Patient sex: M
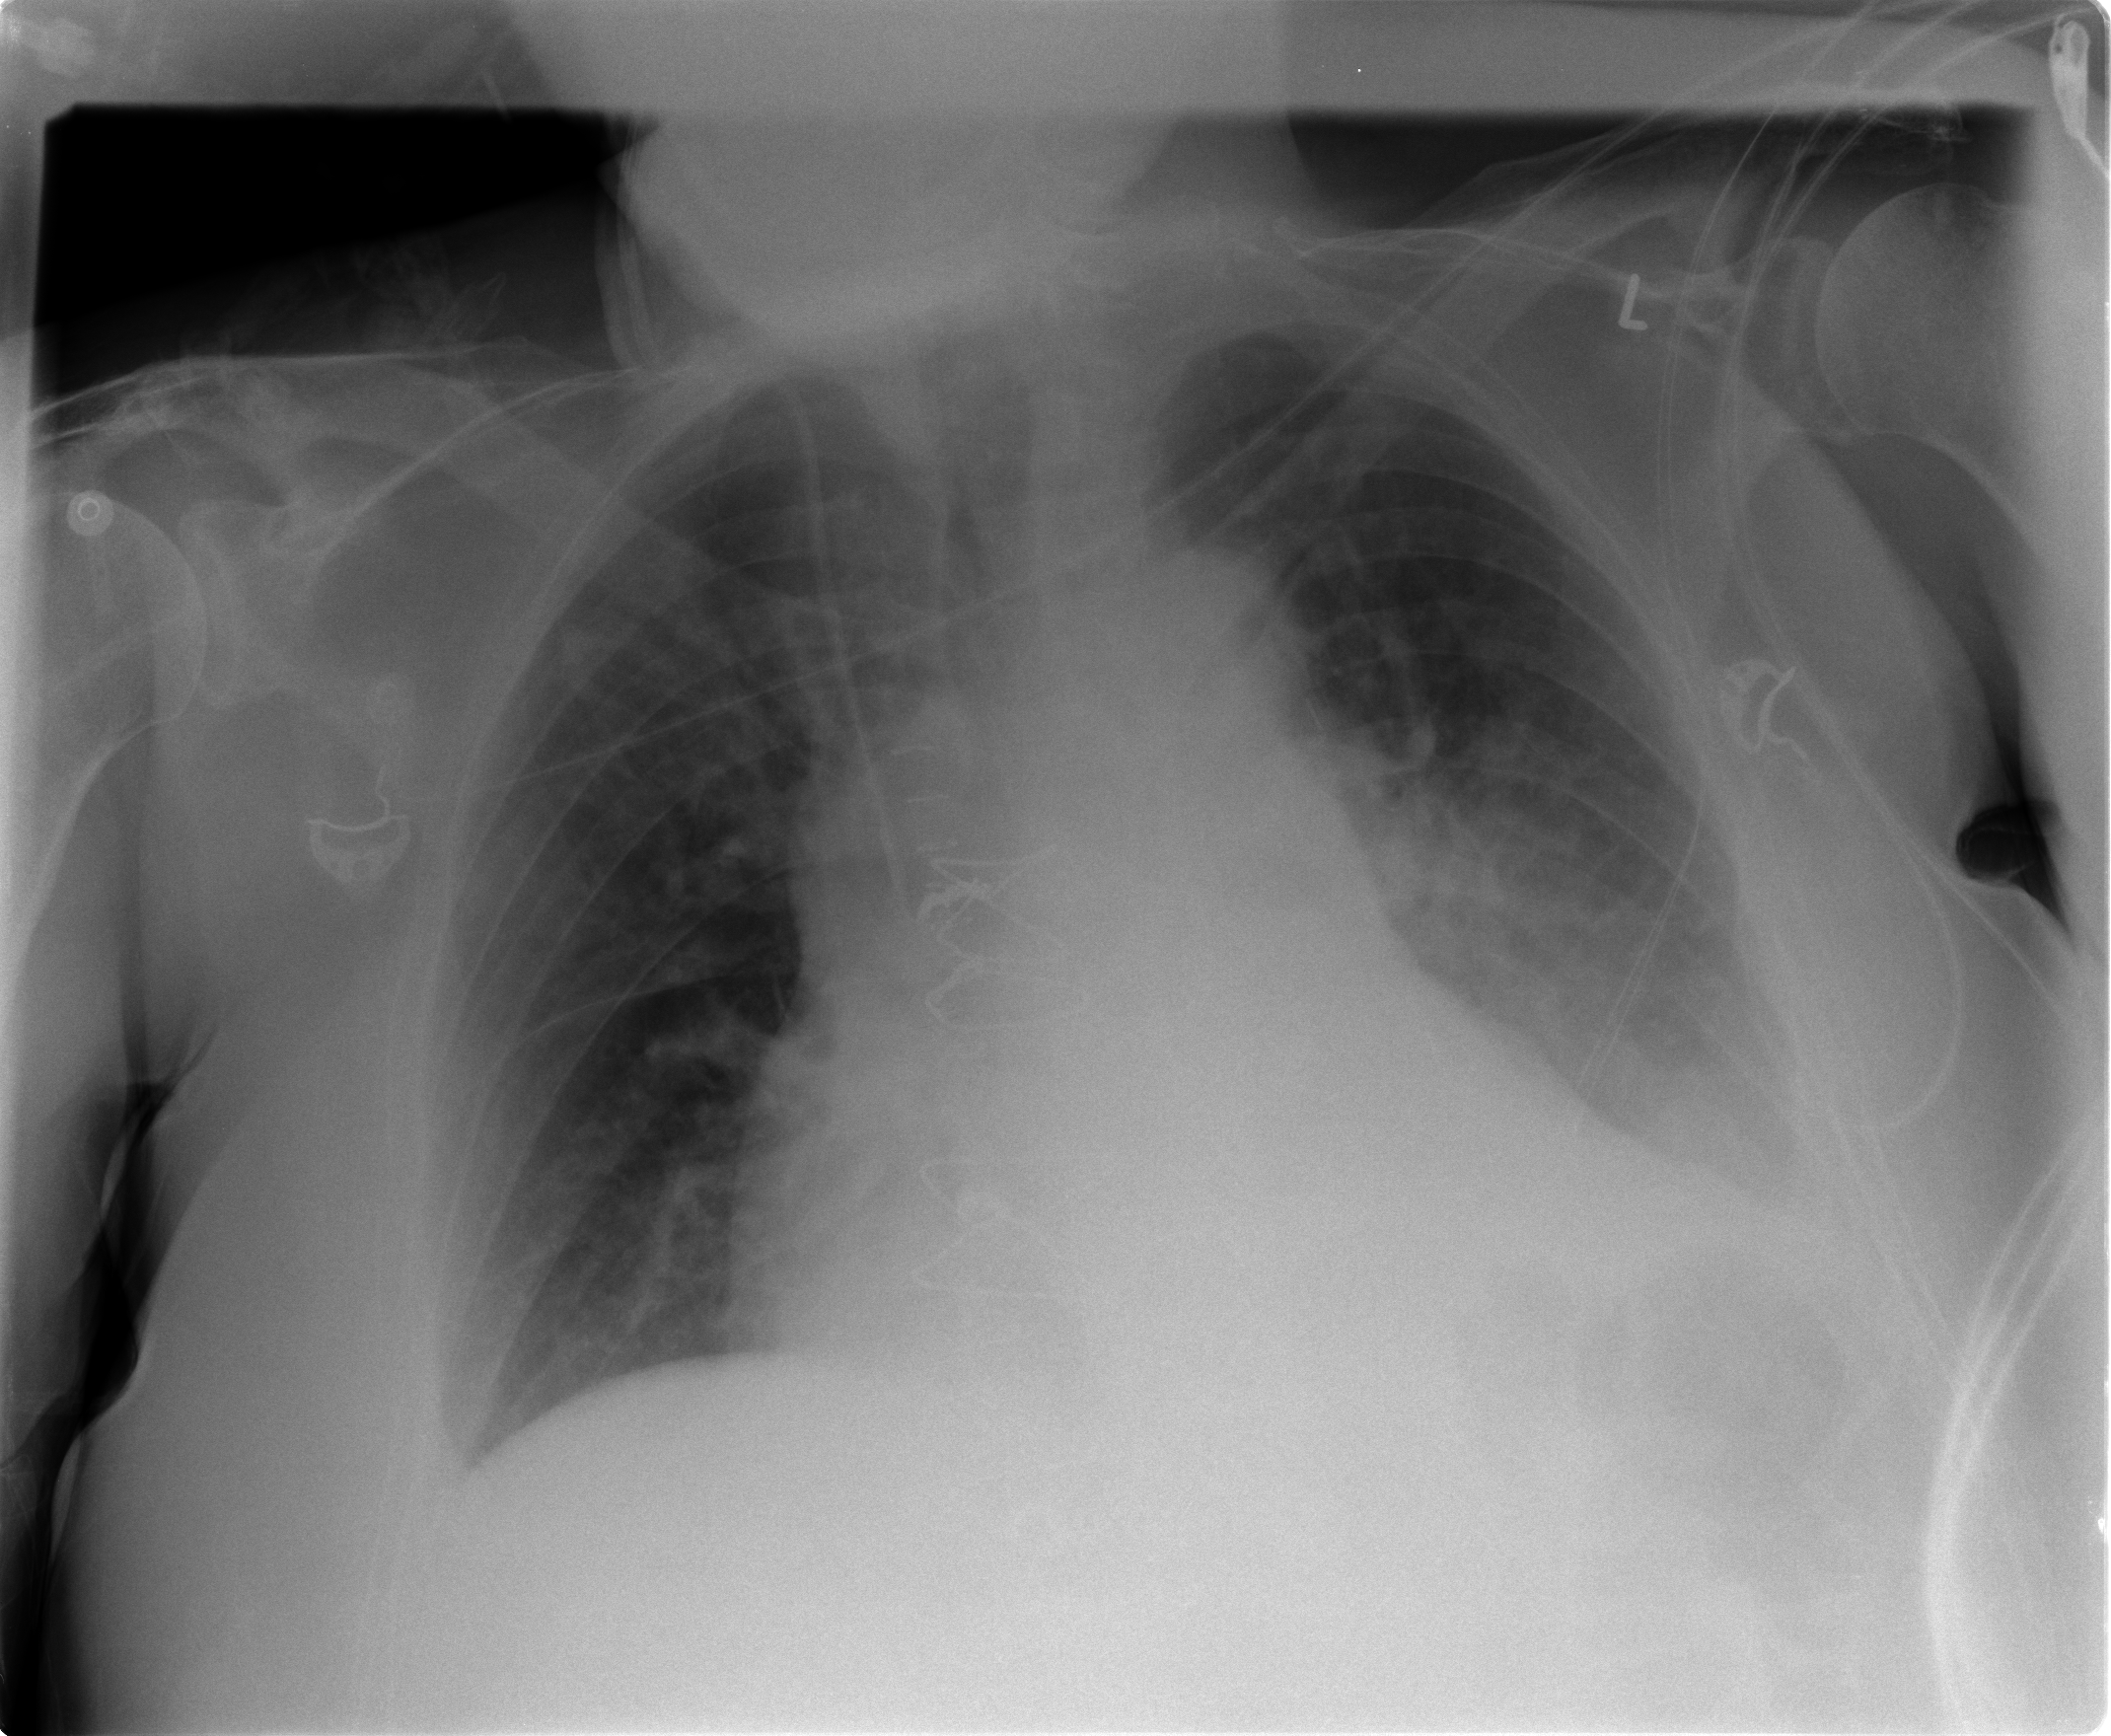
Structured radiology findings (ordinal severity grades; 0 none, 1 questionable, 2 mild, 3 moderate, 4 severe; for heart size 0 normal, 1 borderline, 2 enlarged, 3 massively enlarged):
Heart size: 2
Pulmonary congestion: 2
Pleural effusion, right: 0
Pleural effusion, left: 2
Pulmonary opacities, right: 0
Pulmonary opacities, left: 0
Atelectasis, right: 2
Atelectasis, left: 2